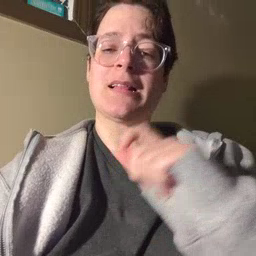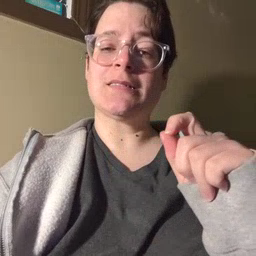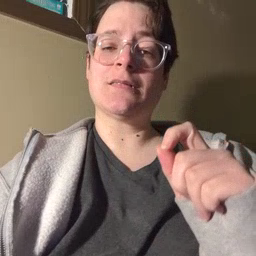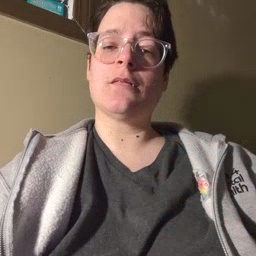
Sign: pen